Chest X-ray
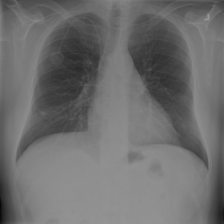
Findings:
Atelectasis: negative
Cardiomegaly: negative
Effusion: negative
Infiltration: negative
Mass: negative
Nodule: negative
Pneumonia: negative
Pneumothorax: negative
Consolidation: negative
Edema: negative
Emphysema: negative
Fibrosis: negative
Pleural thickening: negative
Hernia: negative